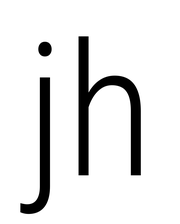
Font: Roboto_Condensed_Light